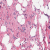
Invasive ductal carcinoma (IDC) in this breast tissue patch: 1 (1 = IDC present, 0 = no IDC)